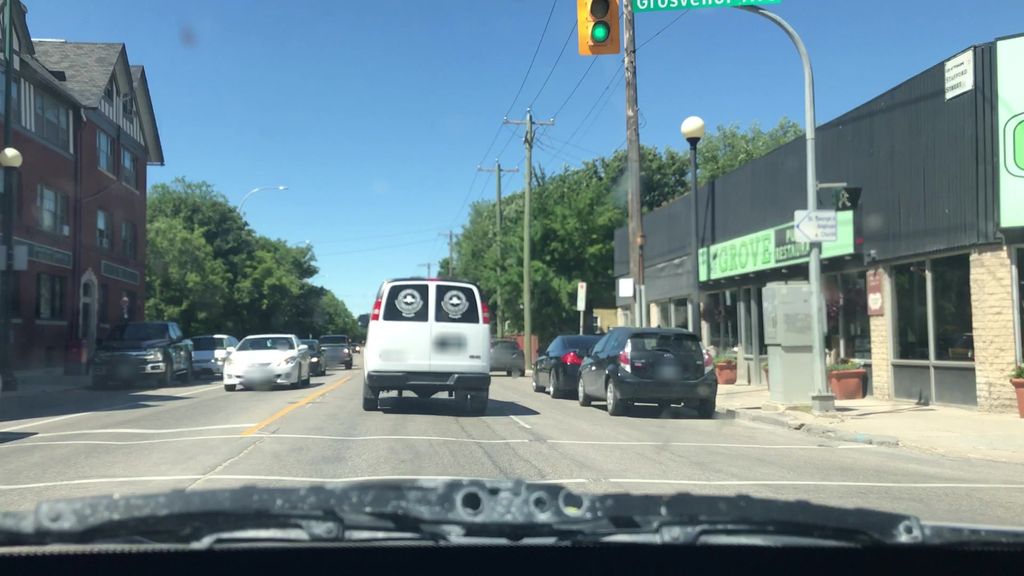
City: winnipeg